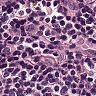
Metastatic tissue present: no